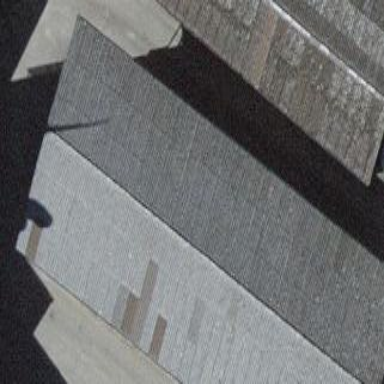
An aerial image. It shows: Barn.